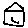
Label: house